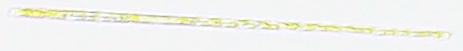
Label: Rhizosolenia